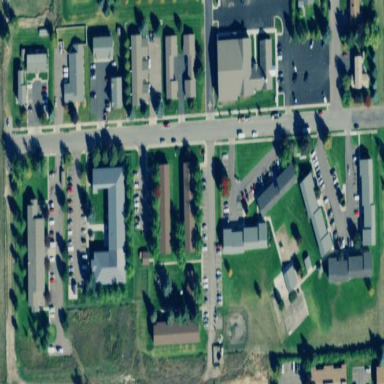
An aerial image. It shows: Residential area.